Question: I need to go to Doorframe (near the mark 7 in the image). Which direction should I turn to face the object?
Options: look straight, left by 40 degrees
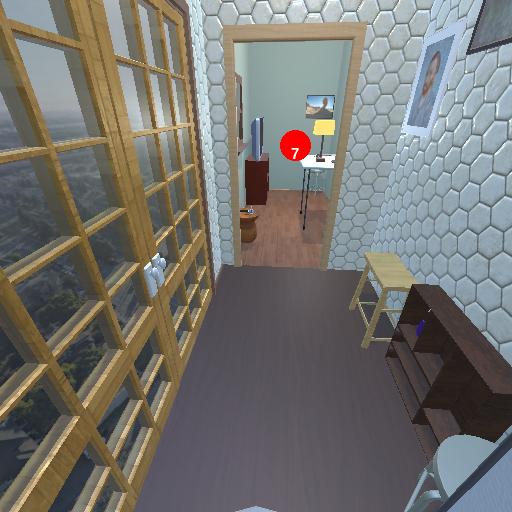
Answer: look straight